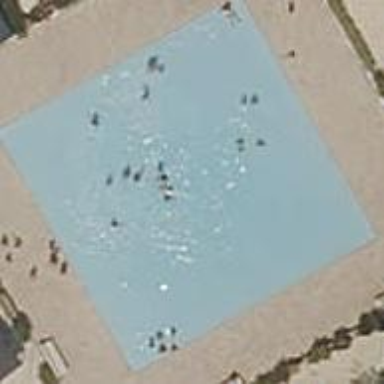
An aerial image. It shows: Swimming pool within leisure land area designed for swimming activities.